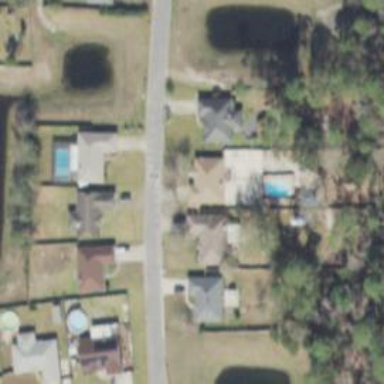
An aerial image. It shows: Driveway.